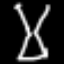
Label: hourglass